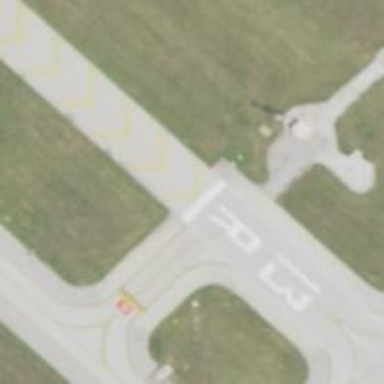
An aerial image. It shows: View of taxiway at the airport.